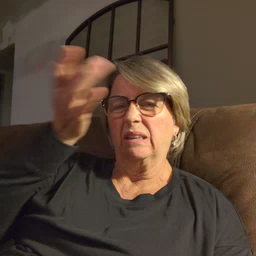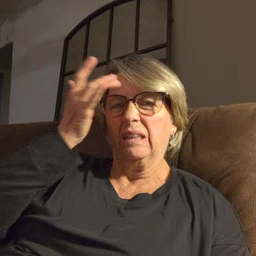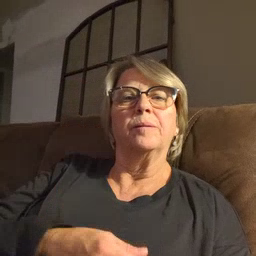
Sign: sick